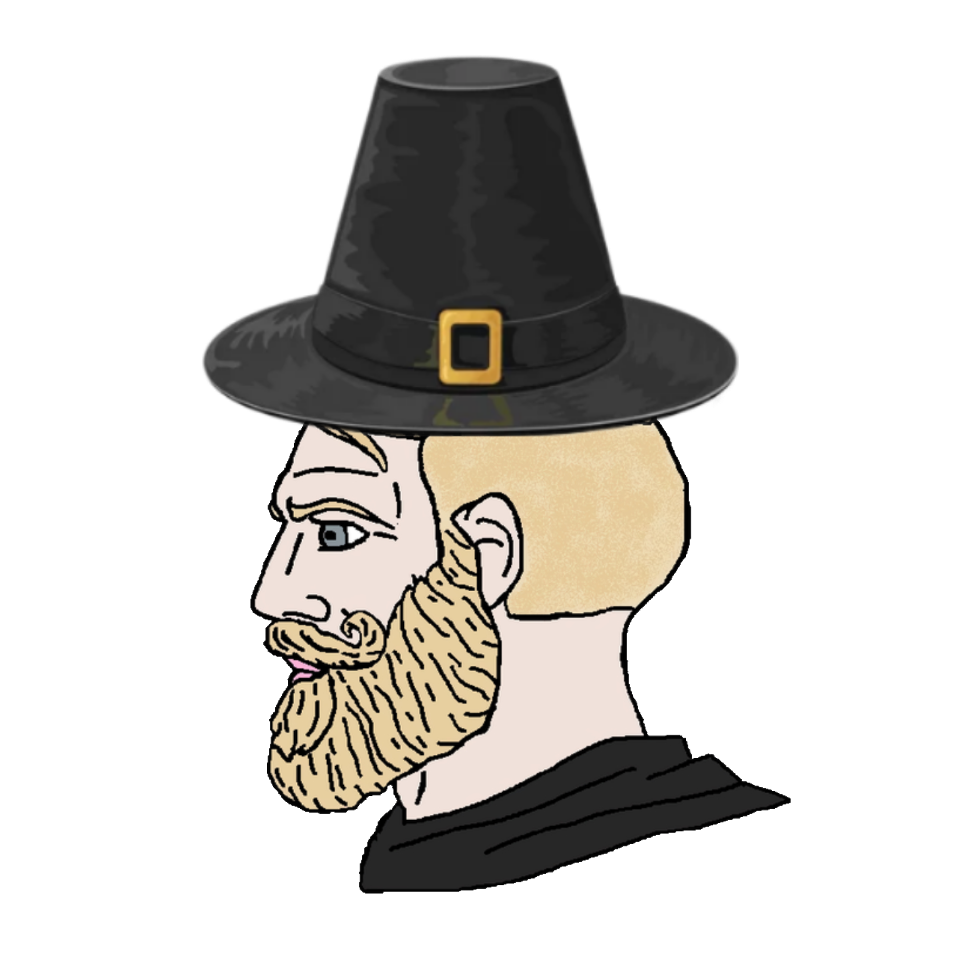
Label: 4_Yes_Chad